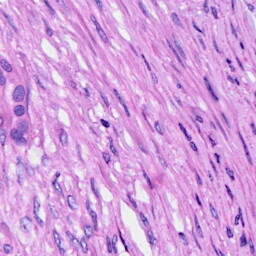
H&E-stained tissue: Ovarian